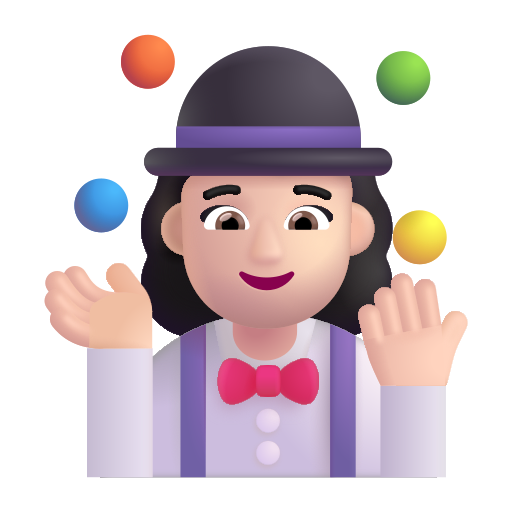
woman juggling color light